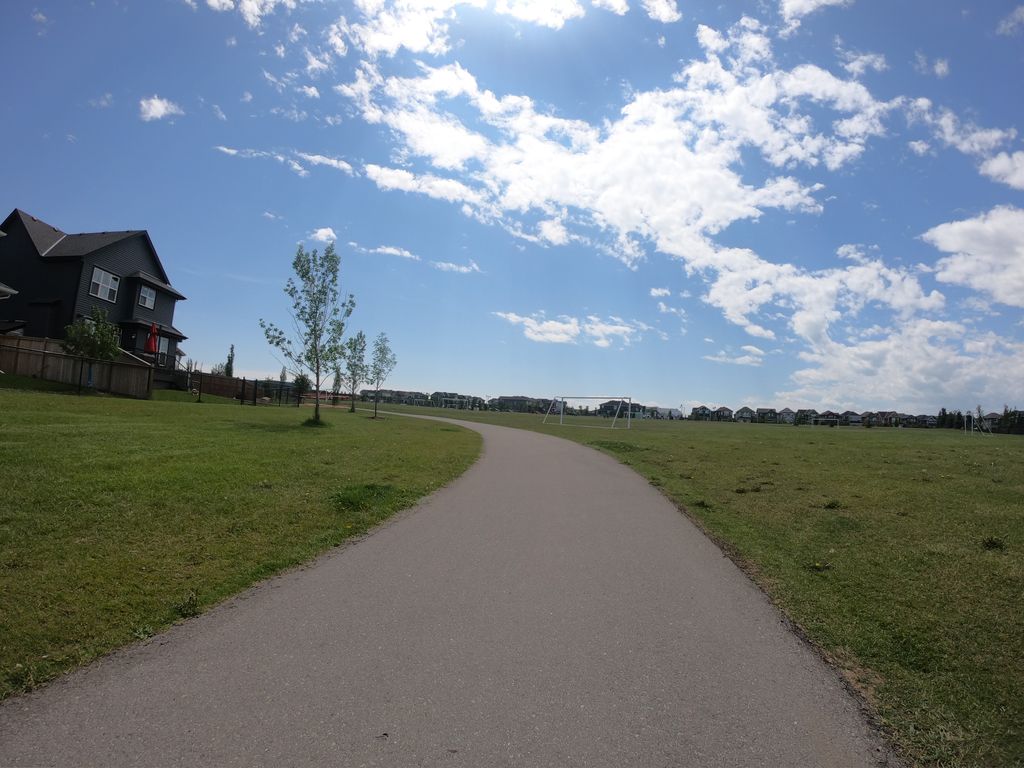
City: calgary